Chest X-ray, PA view. Patient: 51 years old, sex M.
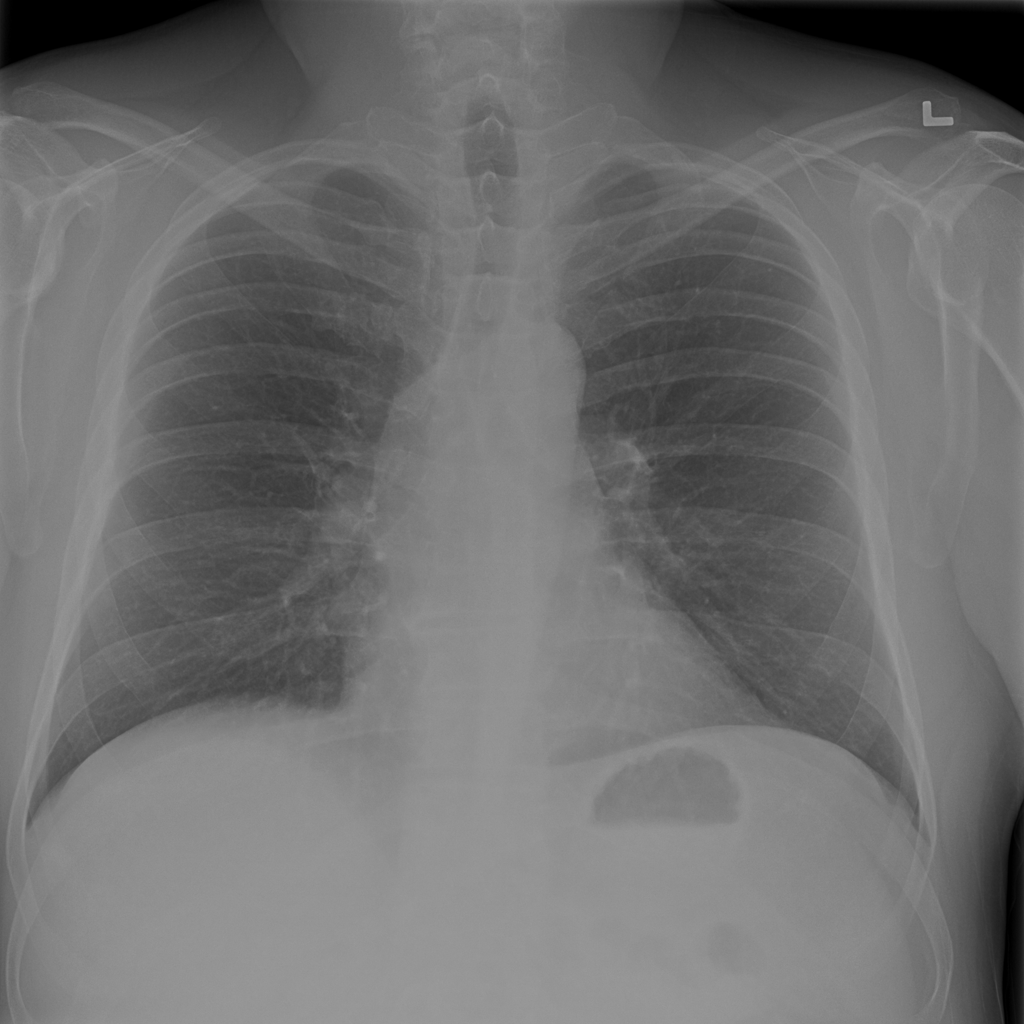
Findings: No Finding